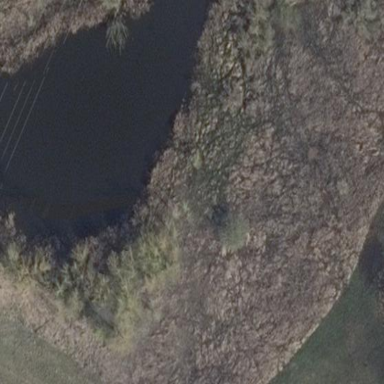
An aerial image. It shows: Reedbed wetland area.